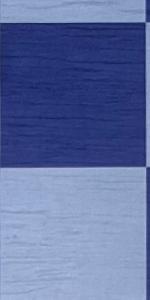
Label: Empty